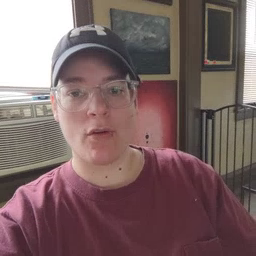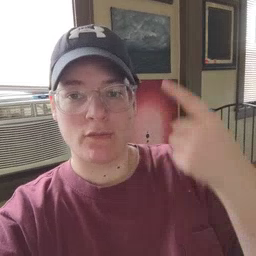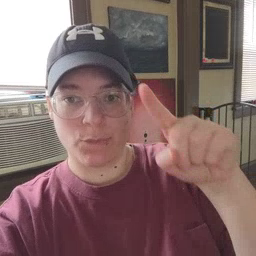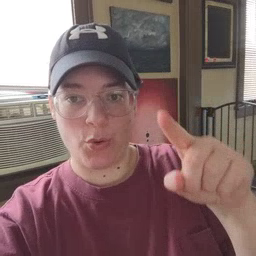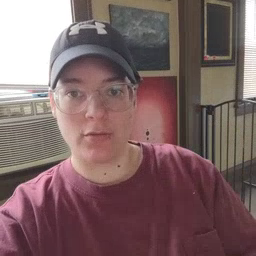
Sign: for